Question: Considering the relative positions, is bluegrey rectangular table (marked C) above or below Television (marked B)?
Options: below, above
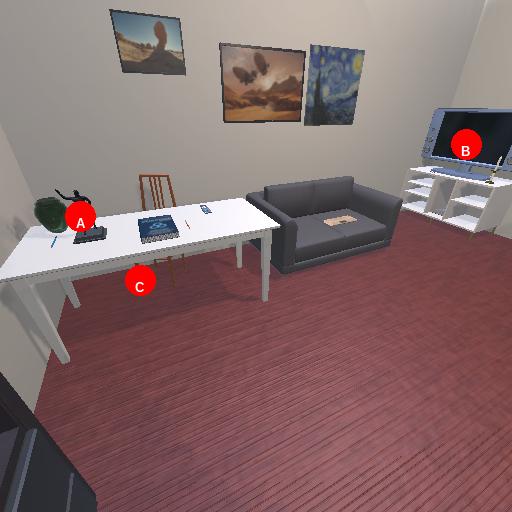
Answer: below